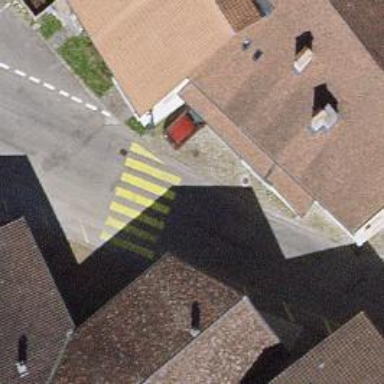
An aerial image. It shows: Uncontrolled zebra crossing.